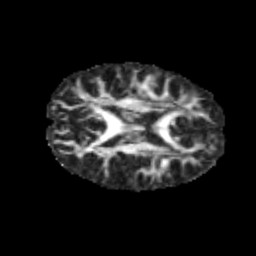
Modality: FA
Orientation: axial
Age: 11
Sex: female
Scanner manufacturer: siemens
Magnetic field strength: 3 T
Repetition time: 3.8 s
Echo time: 0.07 s